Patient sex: M
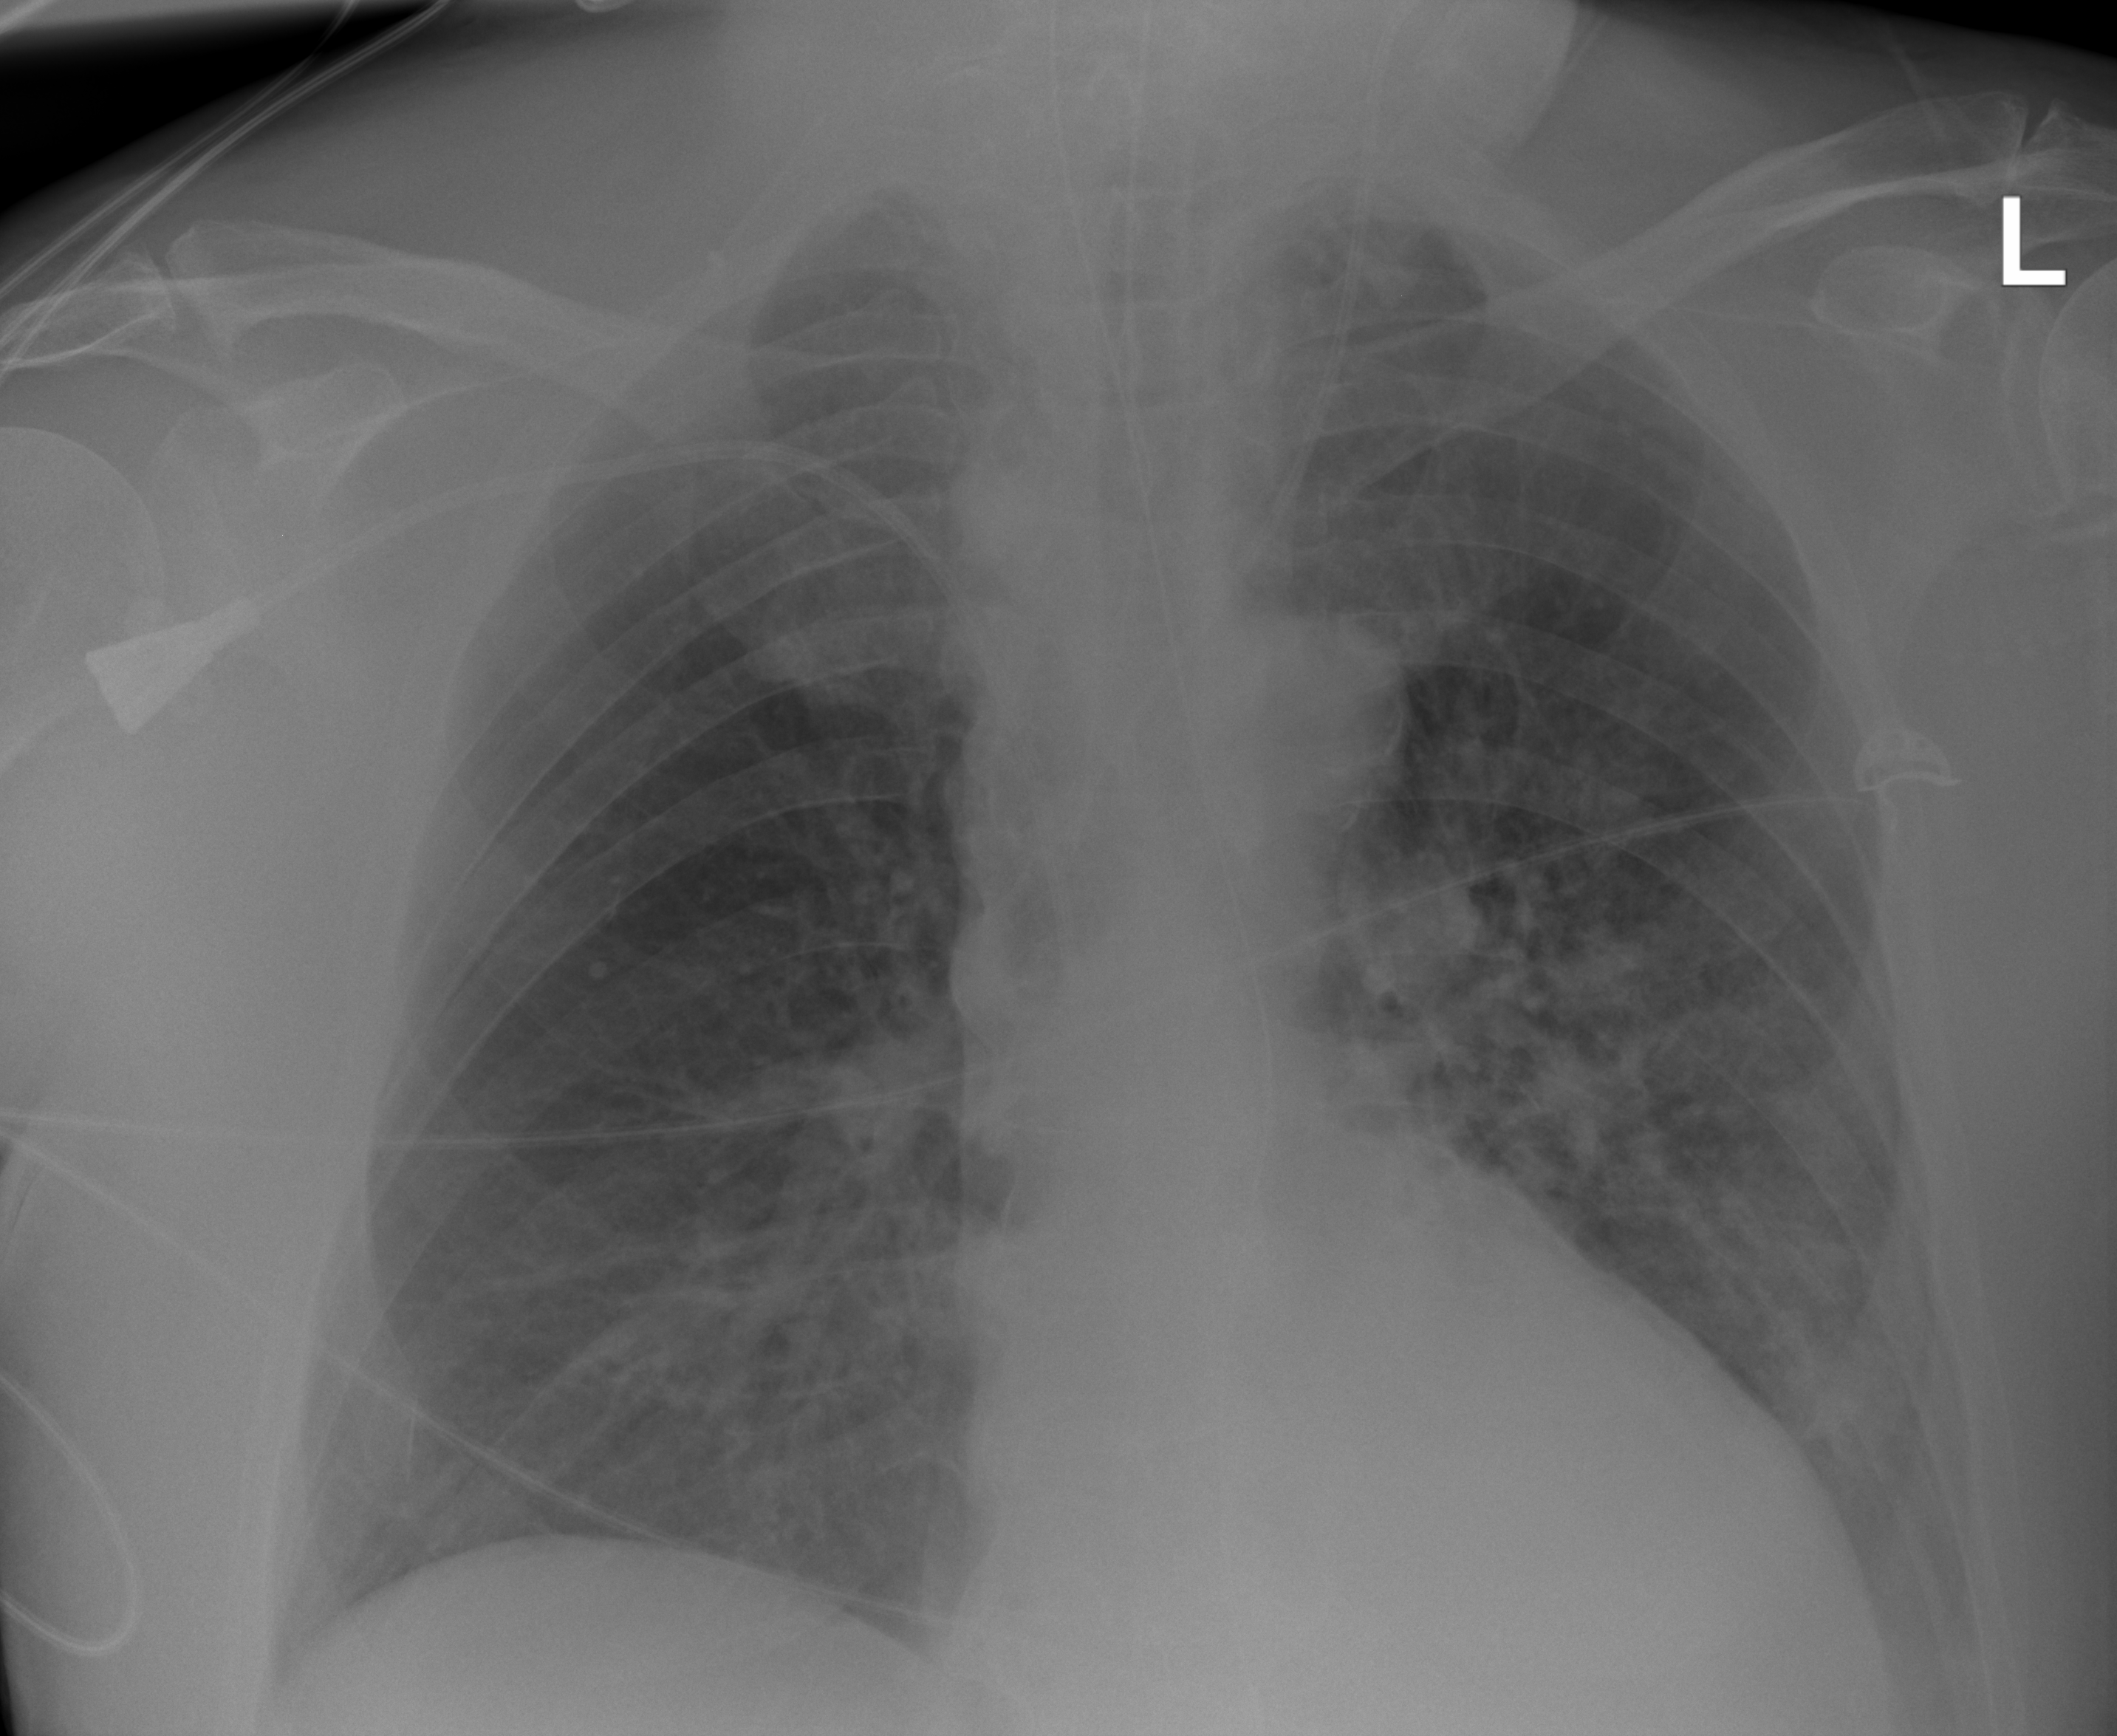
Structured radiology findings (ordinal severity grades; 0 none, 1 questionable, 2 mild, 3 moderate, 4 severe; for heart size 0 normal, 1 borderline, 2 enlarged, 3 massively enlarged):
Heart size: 0
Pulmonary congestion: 0
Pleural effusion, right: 0
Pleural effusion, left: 0
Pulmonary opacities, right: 0
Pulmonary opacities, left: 2
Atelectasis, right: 0
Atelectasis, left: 2